Aerial crown-view tile of a tropical tree (Barro Colorado Island, Panama), acquired 20241014:
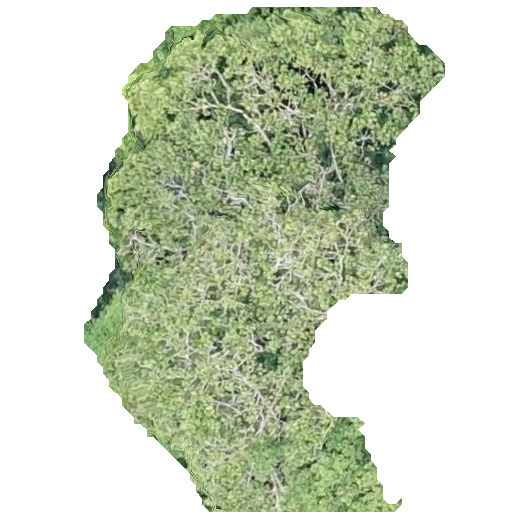
Species: Sterculia apetala
GBIF accepted scientific name: Sterculia apetala
Crown area: 199.886 m²